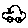
Label: car